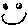
Label: smiley face